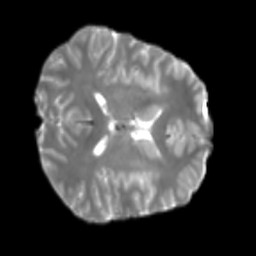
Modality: T2w
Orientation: axial
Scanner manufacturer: siemens
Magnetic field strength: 3 T
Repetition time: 4 s
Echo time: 0.0594 s